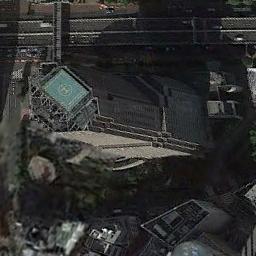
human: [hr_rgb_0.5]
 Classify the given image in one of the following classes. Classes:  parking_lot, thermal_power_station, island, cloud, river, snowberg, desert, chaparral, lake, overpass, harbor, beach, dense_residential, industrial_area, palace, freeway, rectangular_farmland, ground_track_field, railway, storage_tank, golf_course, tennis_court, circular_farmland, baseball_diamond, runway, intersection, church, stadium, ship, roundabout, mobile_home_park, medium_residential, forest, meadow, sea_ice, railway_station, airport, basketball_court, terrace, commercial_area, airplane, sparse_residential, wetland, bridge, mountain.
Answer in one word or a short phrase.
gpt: commercial_area